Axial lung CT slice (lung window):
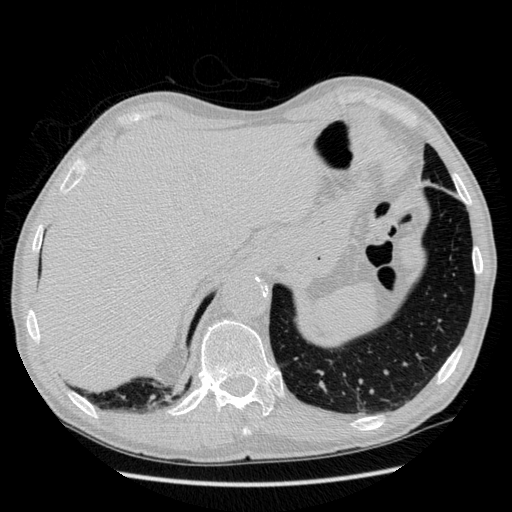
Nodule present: no